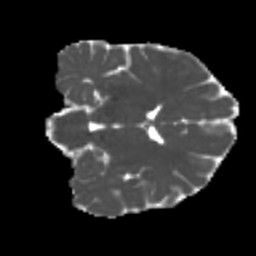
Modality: MD
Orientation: coronal
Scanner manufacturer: siemens
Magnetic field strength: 3 T
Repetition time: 4 s
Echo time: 0.0594 s